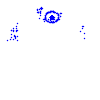
Particle: pion